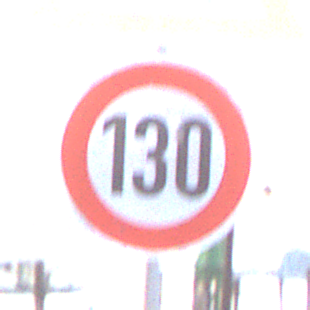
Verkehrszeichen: Geschwindigkeit130
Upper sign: SchneeOderEisglaette
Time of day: SunriseSunset
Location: Outdoor (Urban)
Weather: Clear
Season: NotSpecified
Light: Natural